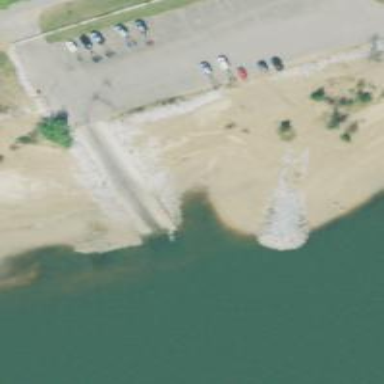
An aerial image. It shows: Slipway on leisure land.